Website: crate-barrel
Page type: payment
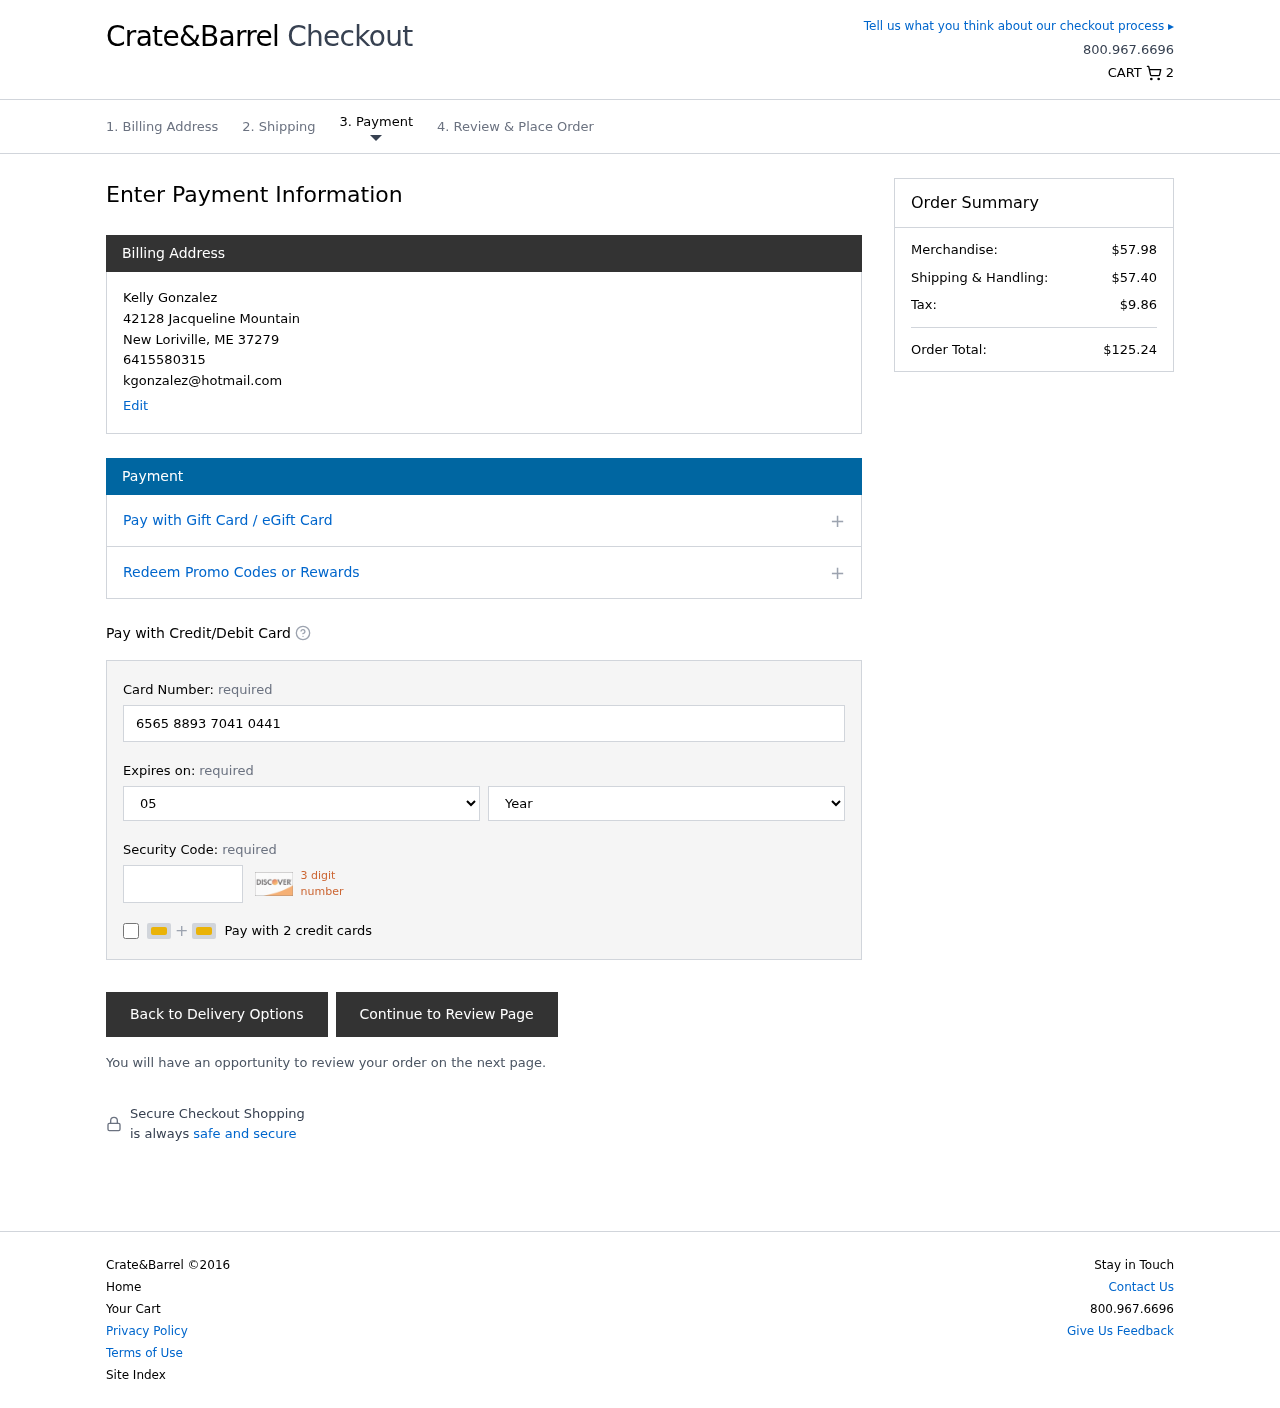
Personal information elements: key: PII_CARD_CVV
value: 594
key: PII_CARD_EXPIRY_MONTH
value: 05
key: PII_CARD_EXPIRY_YEAR
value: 27
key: PII_CARD_NUMBER
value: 6565 8893 7041 0441
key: PII_CITY
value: New Loriville
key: PII_EMAIL
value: kgonzalez@hotmail.com
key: PII_FULLNAME
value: Kelly Gonzalez
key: PII_PHONE
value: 6415580315
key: PII_POSTCODE
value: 37279
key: PII_STATE_ABBR
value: ME
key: PII_STREET
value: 42128 Jacqueline Mountain
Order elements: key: ORDER_NUM_ITEMS
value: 2
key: ORDER_SUBTOTAL
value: $57.98
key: ORDER_SHIPPING_COST
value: $57.40
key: ORDER_TAX
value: $9.86
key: ORDER_TOTAL
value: $125.24